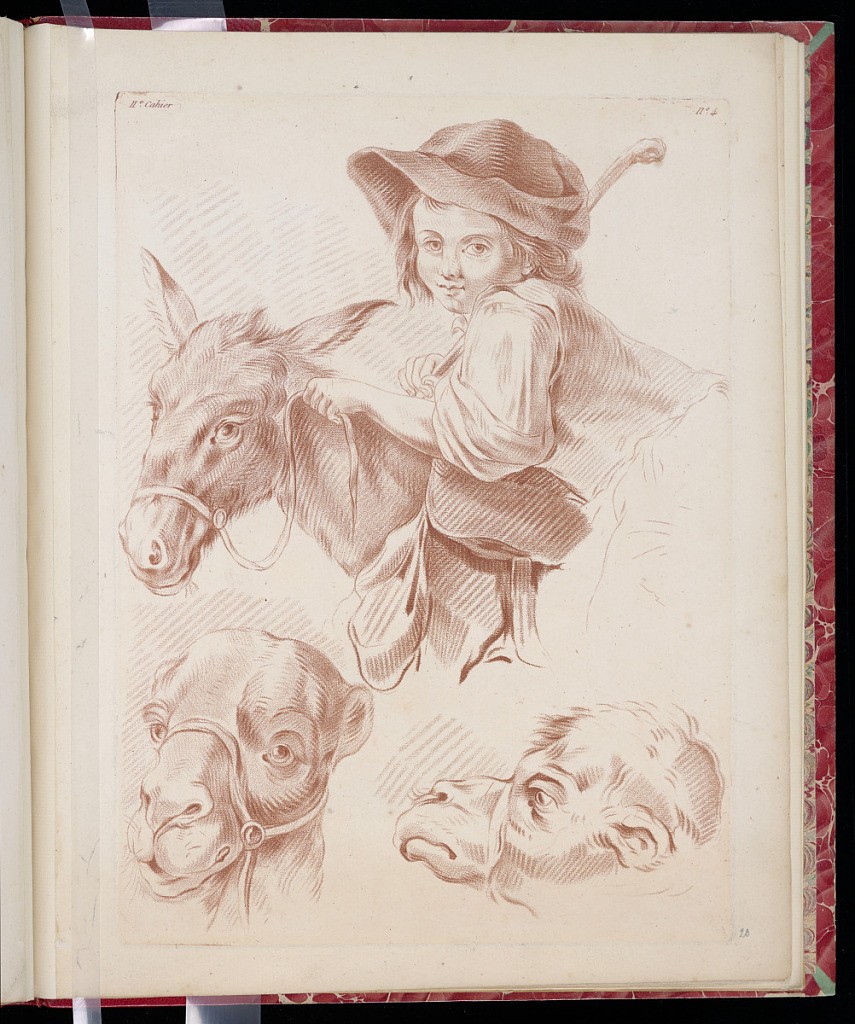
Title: Studies of a Boy Riding a Donkey and Camel Heads
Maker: Pierre Thomas Le Clerc, French, ca. 1740 - ca. 1796
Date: ca. 1780
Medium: Crayon-manner with red ink on laid paper
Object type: Print
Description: A study of a boy riding a donkey and two camel heads below (front and profile), from a series of figure studies for the education of artists and amateurs, printed in red ink in the crayon manner. The boy wears a hat and holds a stick. The plate is numbered.